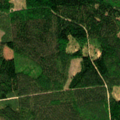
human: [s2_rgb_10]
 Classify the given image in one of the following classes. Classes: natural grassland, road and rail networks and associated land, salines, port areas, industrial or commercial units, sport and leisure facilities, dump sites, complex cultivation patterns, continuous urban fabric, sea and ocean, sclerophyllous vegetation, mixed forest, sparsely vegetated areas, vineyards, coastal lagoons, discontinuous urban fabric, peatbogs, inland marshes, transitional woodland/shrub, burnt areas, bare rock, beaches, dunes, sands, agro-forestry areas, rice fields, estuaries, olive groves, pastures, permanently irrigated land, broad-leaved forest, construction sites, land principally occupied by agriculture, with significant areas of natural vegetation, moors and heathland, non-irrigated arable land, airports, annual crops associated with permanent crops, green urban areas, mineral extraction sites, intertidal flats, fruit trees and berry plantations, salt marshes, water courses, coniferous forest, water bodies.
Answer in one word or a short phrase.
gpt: coniferous forest, mixed forest